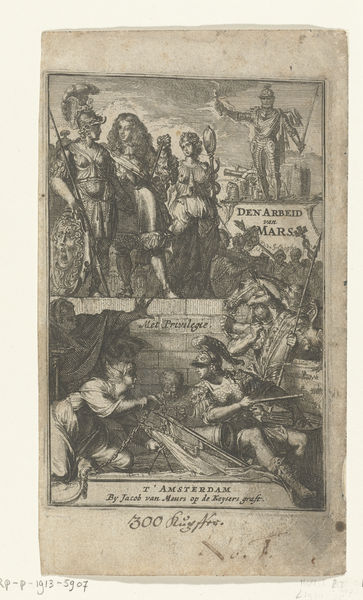
Titel: Titelprent voor 'Den Arbeid van Mars' van Allain Manesson Mallet
Künstler: Romeyn de Hooghe
Standort: Amsterdam
Institution: Rijksmuseum
Schlagwörter: feathers, fight, king, men, people, soldier, soldiers, swords, white, women, black, gray, grey, hair, wall, woman, print, brown, feather, clouds, man, roman, sky, death, armor, armour, helmet, knight, drawing, paper, black and white, army, etching, illustration, line, monochrome, battle, french, myth, curls, monument, statue, dead, newspaper, arms, antique, rome, inscription, brick, bricks, war, horse, breasts, god, goddess, mars, shield, book, lying, dutch, humans, stick, page, stich, staff, skeleton, spears, text, serpent, europe, manuscript, copper, fallen, spear, knights, helmets, labour, lance, weapons, radierung, amsterdam, boobs, tits, chisel, laying, 1913, greek mythology, soliders, plume, jacob, van, spartan, den, roman gods, 300, privilegie, arbeid, itis, 5907, denarbied, de mars, 1300, lytography, den arbeid, nad, jacob van mars, grafe, keysers, lectangle, periodical, anciente, picteur, roman comic, met privilegie